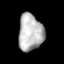
Tissue: prostate
Cell type: T cells
Senescence score: 0.7021
Nuclear area (px): 887
Mean DAPI intensity: 184.254